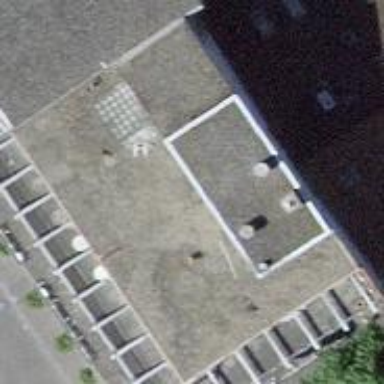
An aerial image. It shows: Building that is combination of restaurant and hotel.